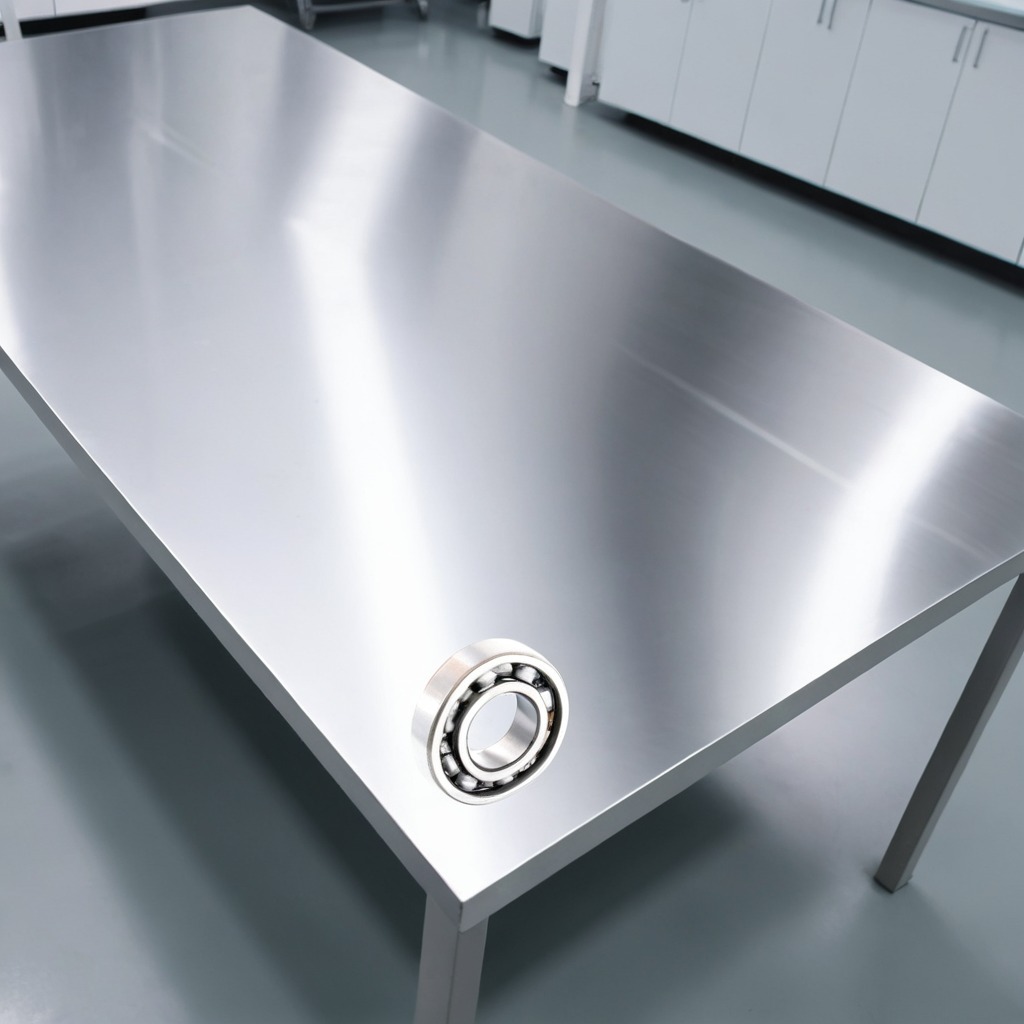
A metal ball bearing is lying on the stainless steel table in a high-end prototyping lab.